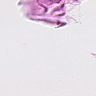
Metastatic tissue present: no